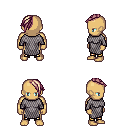
a pixel art fantasy rpg character, male body template, human, tanned skin, chain mail, gold greaves, white blonde long mohawk hairstyle, four views (front, back, left, right), 2x2 character sprite sheet, small pixel art, hard edges, no anti-aliasing